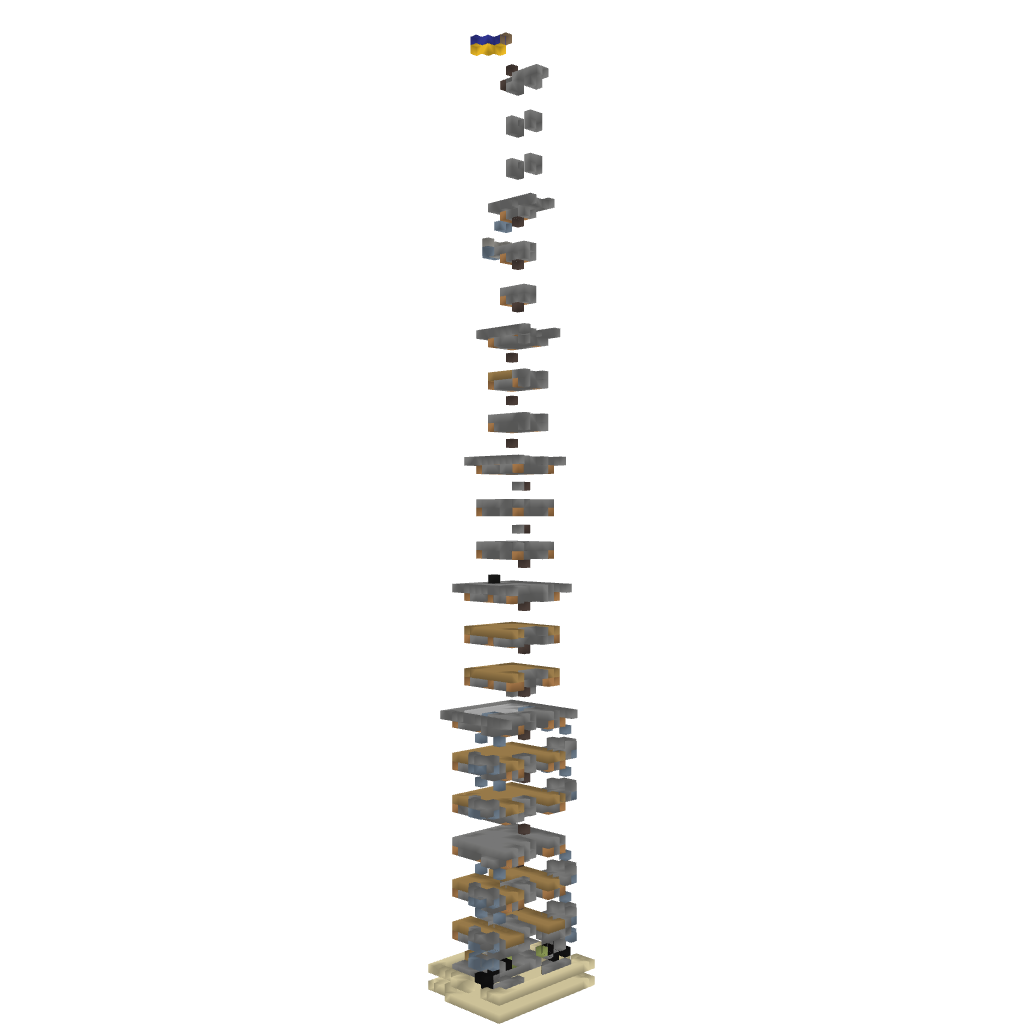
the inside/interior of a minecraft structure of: Hotel "Odessa"